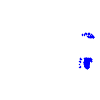
Particle: electron